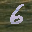
Label: 6